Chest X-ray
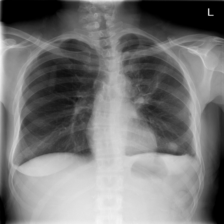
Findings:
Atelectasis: negative
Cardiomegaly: negative
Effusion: negative
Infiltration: negative
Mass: negative
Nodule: negative
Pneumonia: negative
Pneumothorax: positive
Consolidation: negative
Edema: negative
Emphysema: negative
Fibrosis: negative
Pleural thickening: negative
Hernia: negative